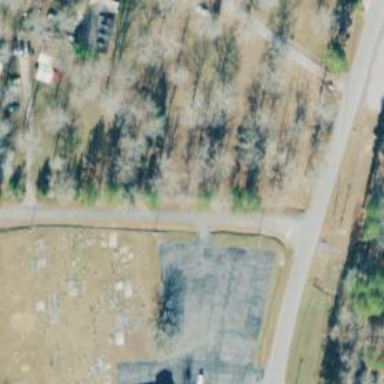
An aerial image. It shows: Cemetery.